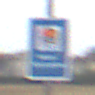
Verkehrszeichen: Wasserschutzgebiet
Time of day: Midday
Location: Outdoor (Suburban)
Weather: Overcast
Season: NotSpecified
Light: Natural